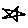
Label: star